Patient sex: M
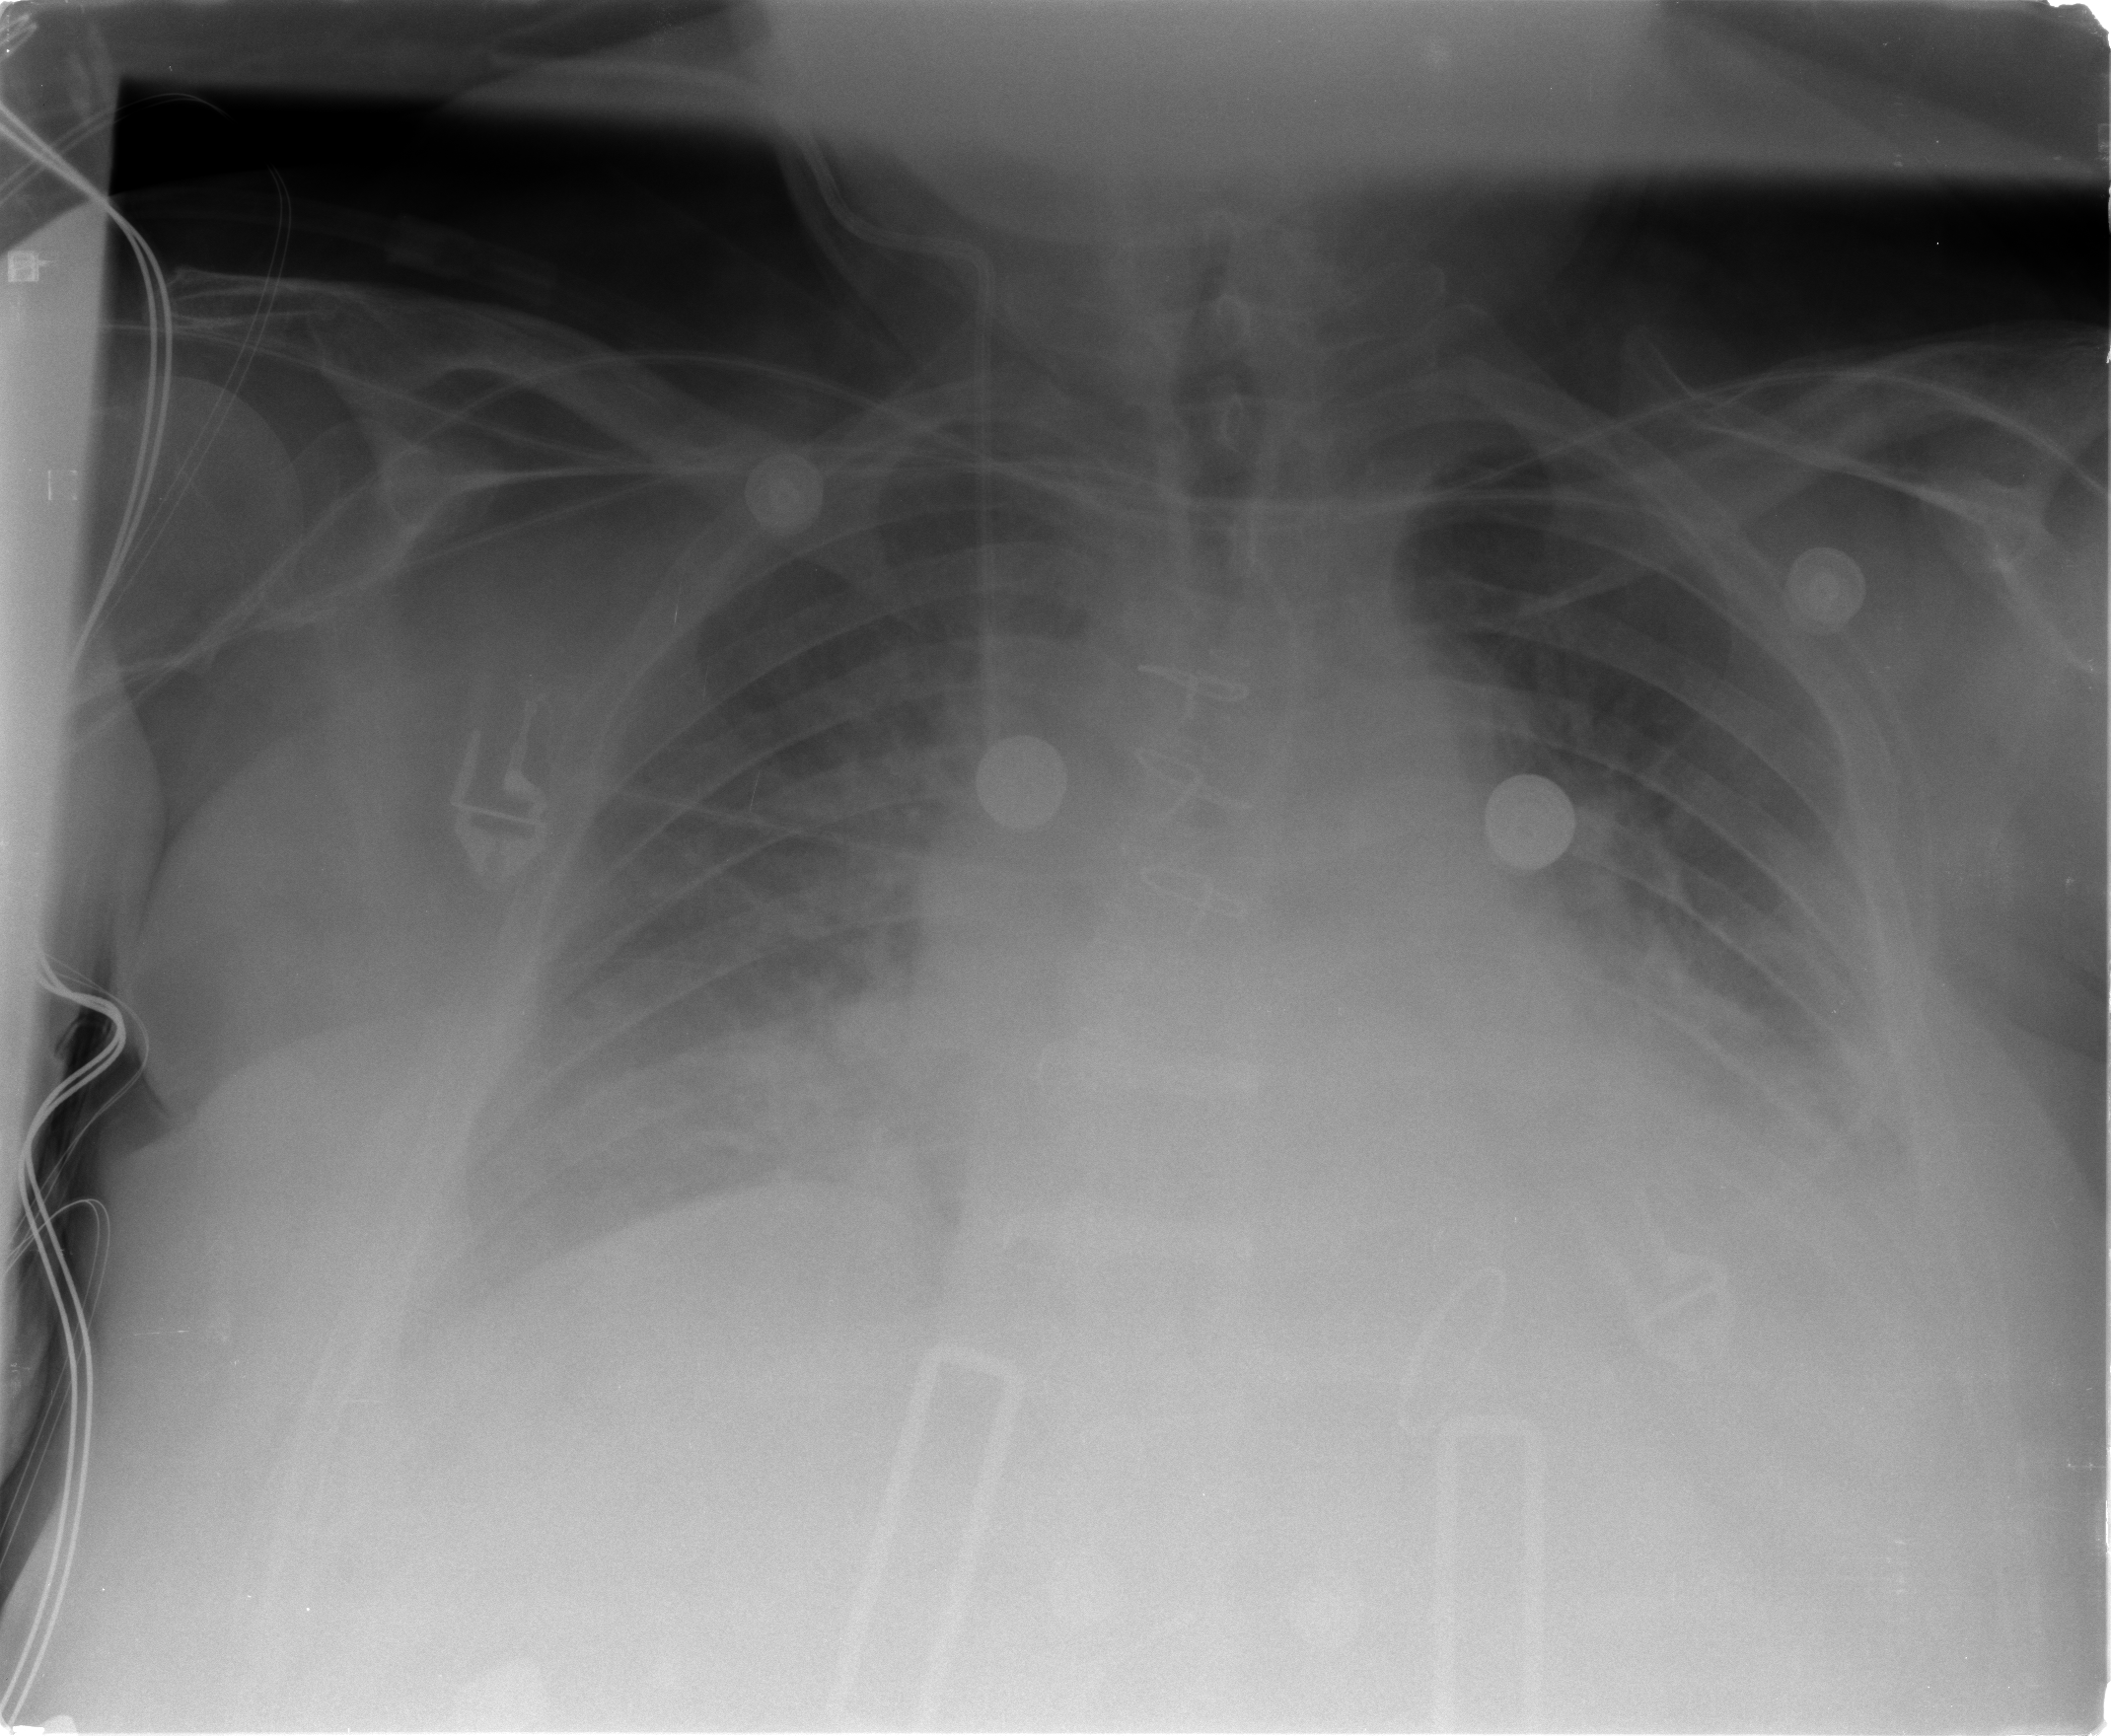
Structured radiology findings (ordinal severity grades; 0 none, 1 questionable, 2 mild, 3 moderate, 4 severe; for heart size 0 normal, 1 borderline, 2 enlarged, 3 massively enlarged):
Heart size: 2
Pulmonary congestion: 3
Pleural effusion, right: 2
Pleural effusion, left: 2
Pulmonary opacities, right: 2
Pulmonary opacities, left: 2
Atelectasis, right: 2
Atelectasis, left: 2